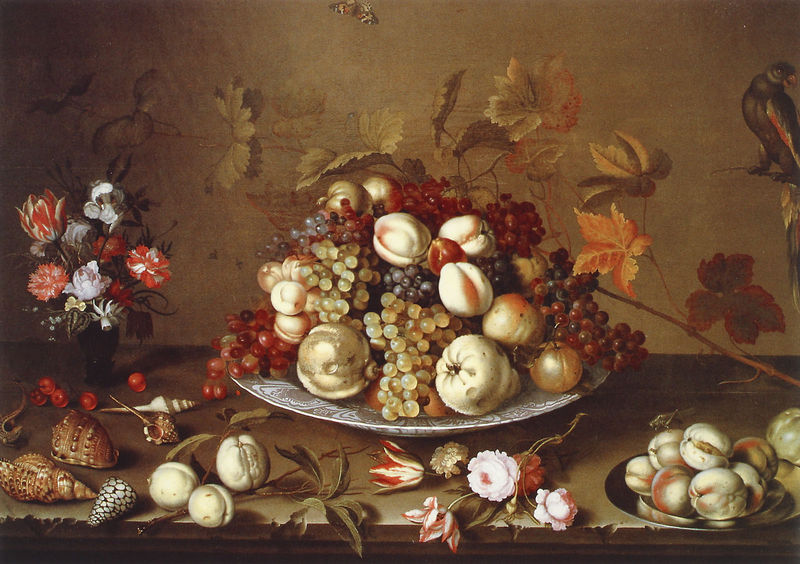
Titel: Früchtestück mit Blumen und einem Papagei
Künstler: Balthasar van der Ast
Institution: Amersfoort, Museum Flehite
Schlagwörter: blätter, laub, vogel, grün, blumen, orange, tisch, blüten, obst, rose, rot, tier, tiere, wand, schale, teller, holland, vögel, zweige, pflanze, pflanzen, rosa, früchte, stilleben, stillleben, trauben, vase, äpfel, blumenvase, essen, tulpen, tapete, blumenstrauß, birne, quitte, tulpe, kirschen, birnen, meeresfrüchte, nahrung, blumenmuster, gemalt, beeren, deko, schmetterling, sims, obstschale, weintrauben, silberteller, pfirsich, weinlaub, muschel, aprikose, muscheln, pfirsiche, traube, narzisse, nelken, schnecken, papagei, obstkorb, falter, rote trauben, eidechse, lebensmittel, quitten, schachbrettblume, nahrungsmittel, schneckengehäuse, 17. jahrhundert, äpofel, grüne trauben, traune, rote trauen, blütenm